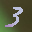
Label: 3